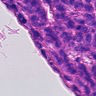
Metastatic tissue present: yes